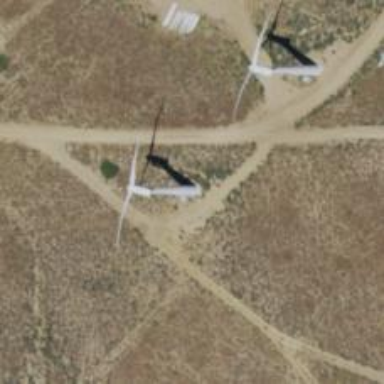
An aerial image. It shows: Wind power generator utilizing wind turbines.